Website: apple
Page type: billing-address
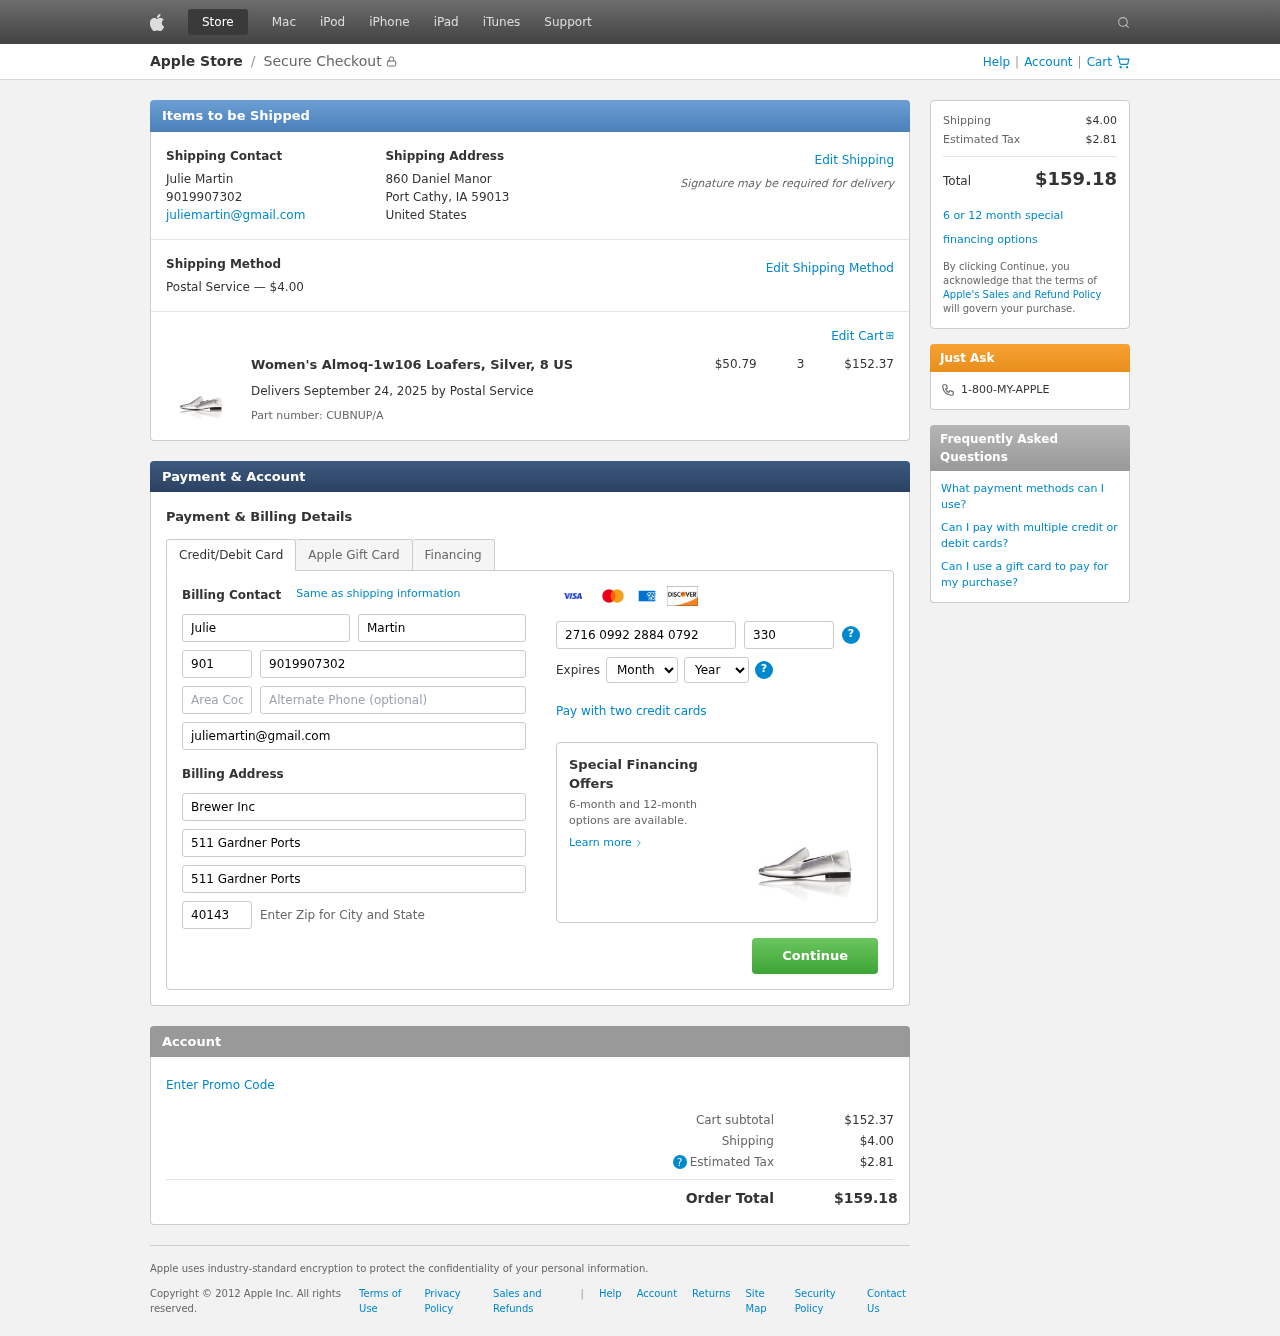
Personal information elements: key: PII_CARD_CVV
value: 330
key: PII_CARD_EXPIRY_MONTH
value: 12
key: PII_CARD_EXPIRY_YEAR
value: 28
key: PII_CARD_NUMBER
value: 2716 0992 2884 0792
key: PII_CITY_STATE_ZIP
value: Port Cathy, IA 59013
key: PII_COMPANY
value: Brewer Inc
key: PII_COUNTRY
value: United States
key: PII_EMAIL
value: juliemartin@gmail.com
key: PII_FIRSTNAME
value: Julie
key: PII_FULLNAME
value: Julie Martin
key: PII_LASTNAME
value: Martin
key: PII_PHONE
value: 9019907302
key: PII_PHONE_AREA
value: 901
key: PII_POSTCODE2
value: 40143
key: PII_STREET
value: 860 Daniel Manor
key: PII_STREET2
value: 511 Gardner Ports
Product elements: key: PRODUCT1_NAME
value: Women's Almoq-1w106 Loafers, Silver, 8 US
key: PRODUCT1_PRICE
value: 50.79
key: PRODUCT1_QUANTITY
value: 3
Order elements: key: ORDER_SHIPPING_COST
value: $4.00
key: ORDER_SUBTOTAL
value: $152.37
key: ORDER_DELIVERY_DATE
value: September 24, 2025
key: ORDER_PART_NUMBER
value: CUBNUP/A
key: ORDER_TAX
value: $2.81
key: ORDER_TOTAL
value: $159.18